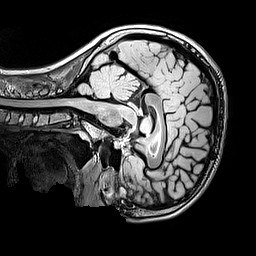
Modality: FLAIR
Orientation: sagittal
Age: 11
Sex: male
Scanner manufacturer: siemens
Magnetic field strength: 3 T
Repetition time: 5 s
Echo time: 0.388 s